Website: home-depot
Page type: delivery-shipping
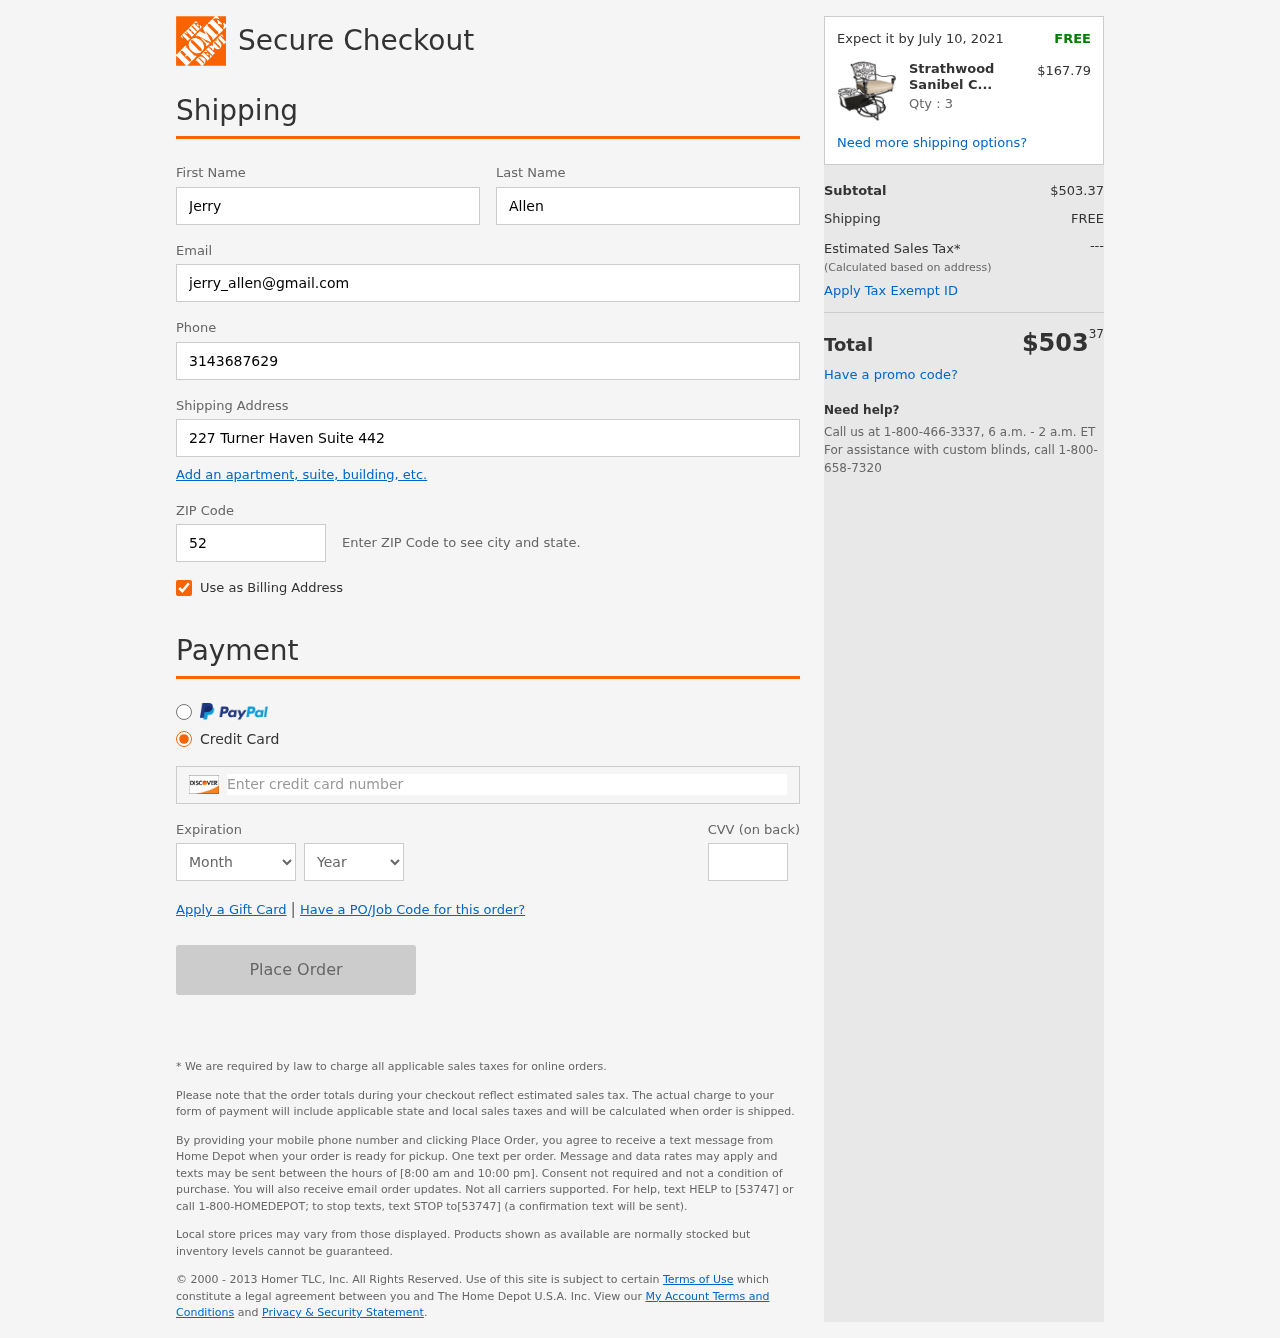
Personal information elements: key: PII_CARD_CVV
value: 544
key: PII_CARD_EXPIRY_MONTH
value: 08
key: PII_CARD_EXPIRY_YEAR
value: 28
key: PII_CARD_NUMBER
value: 6507 5694 3970 3199
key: PII_EMAIL
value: jerry_allen@gmail.com
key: PII_FIRSTNAME
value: Jerry
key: PII_LASTNAME
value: Allen
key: PII_PHONE
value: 3143687629
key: PII_POSTCODE
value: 52026
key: PII_STREET
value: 227 Turner Haven Suite 442
Product elements: key: PRODUCT1_NAME
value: Strathwood Sanibel Cast Aluminum Balcony Chair with Cushion, Set of 2
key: PRODUCT1_PRICE
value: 167.79
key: PRODUCT1_QUANTITY
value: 3
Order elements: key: ORDER_DELIVERY_DATE
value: Expect it by July 10, 2021
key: ORDER_SUBTOTAL
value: $503.37
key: ORDER_SHIPPING_COST
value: FREE
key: ORDER_TOTAL
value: $50337